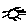
Label: sun